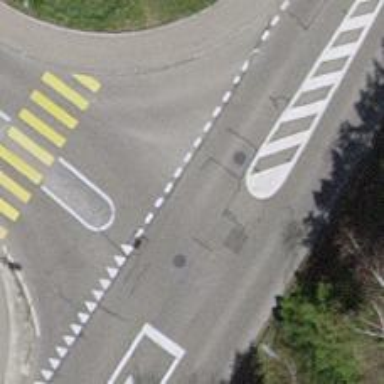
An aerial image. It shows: Road with "give way" sign.